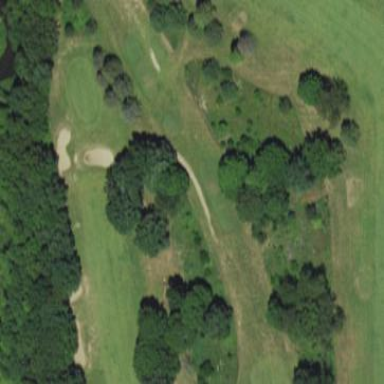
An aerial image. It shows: Golf rough area.